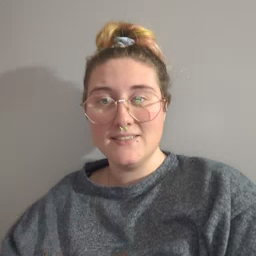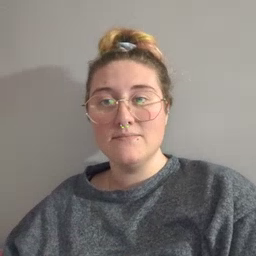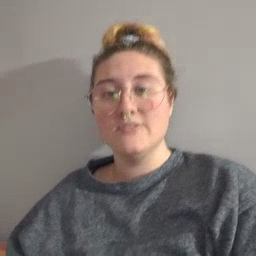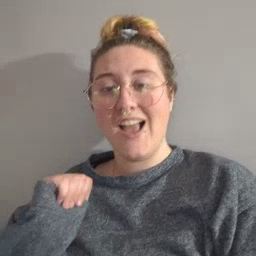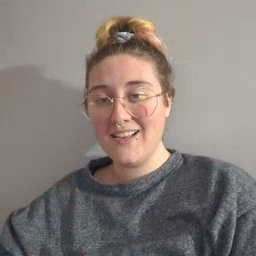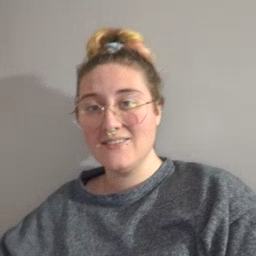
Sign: jacket